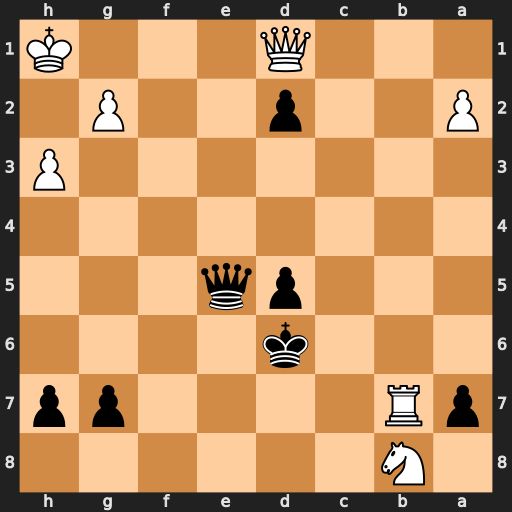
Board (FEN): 1N6/pR4pp/3k4/3pq3/8/7P/P2p2P1/3Q3K
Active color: b
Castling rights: -
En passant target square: -
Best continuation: Qe1+ Qxe1 dxe1=Q+